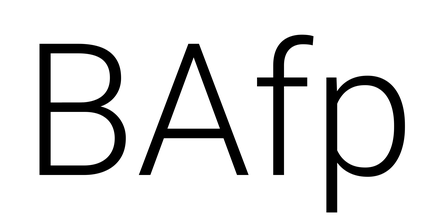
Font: Roboto_Light